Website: home-depot
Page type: customer-info-address
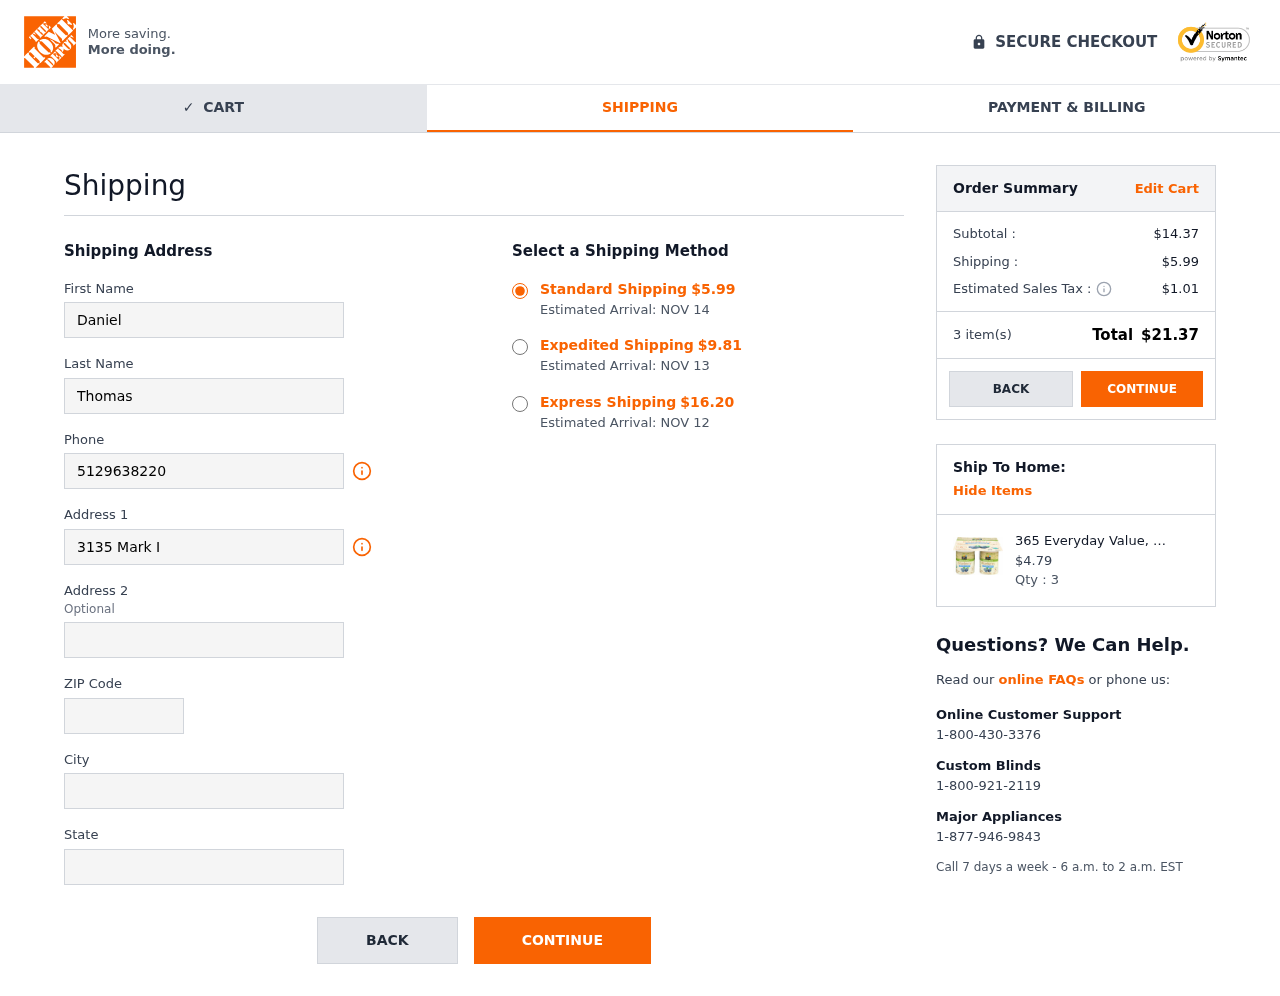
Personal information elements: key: PII_CITY
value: Port Timothy
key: PII_FIRSTNAME
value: Daniel
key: PII_LASTNAME
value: Thomas
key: PII_PHONE
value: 5129638220
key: PII_POSTCODE
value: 19473
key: PII_STATE
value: Louisiana
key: PII_STREET
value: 3135 Mark Island Apt. 821
Product elements: key: PRODUCT1_NAME
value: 365 Everyday Value, Organic Whole Milk Yogurt, Blueberry, 6 ct
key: PRODUCT1_PRICE
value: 4.79
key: PRODUCT1_QUANTITY
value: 3
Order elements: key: ORDER_SHIPPING_COST
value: $5.99
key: ORDER_DELIVERY_DATE
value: Estimated Arrival: NOV 14
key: ORDER_SHIPPING_COST_EXPEDITED
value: $9.81
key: ORDER_DELIVERY_DATE_EXPEDITED
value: Estimated Arrival: NOV 13
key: ORDER_SHIPPING_COST_EXPRESS
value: $16.20
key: ORDER_DELIVERY_DATE_EXPRESS
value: Estimated Arrival: NOV 12
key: ORDER_SUBTOTAL
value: $14.37
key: ORDER_TAX
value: $1.01
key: ORDER_NUM_ITEMS
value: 3 item(s)
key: ORDER_TOTAL
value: $21.37